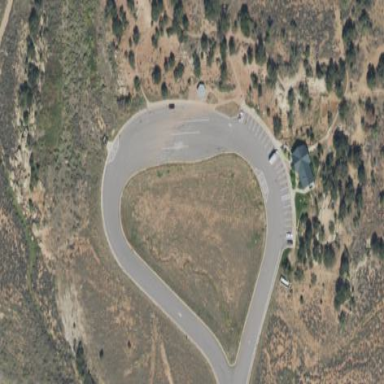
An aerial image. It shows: Rest area along the road.